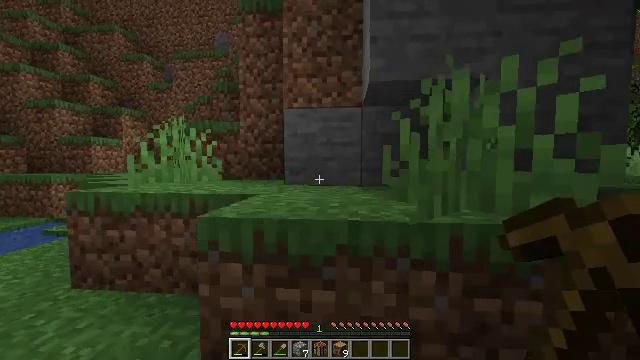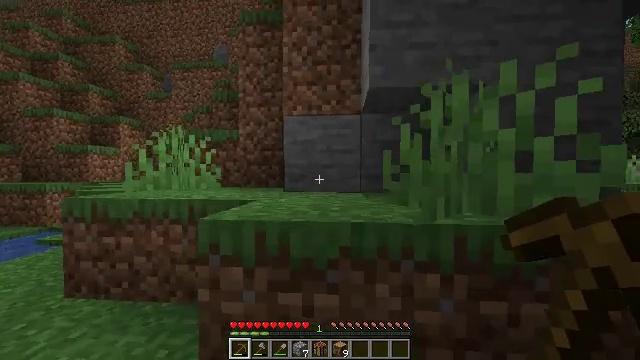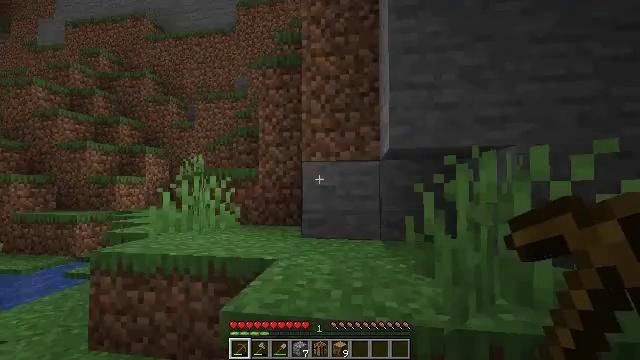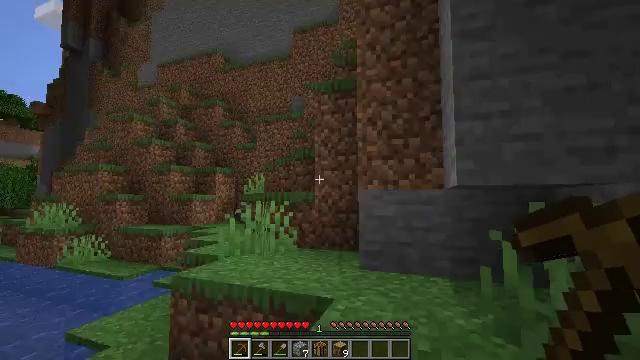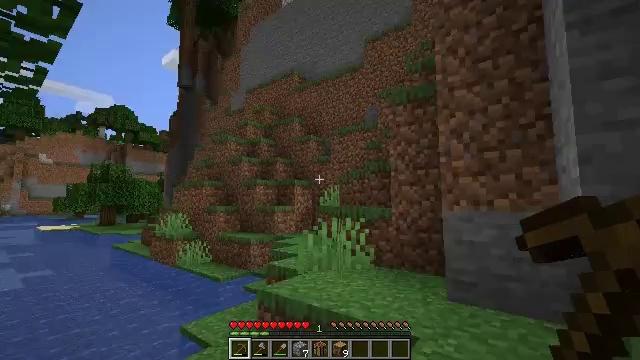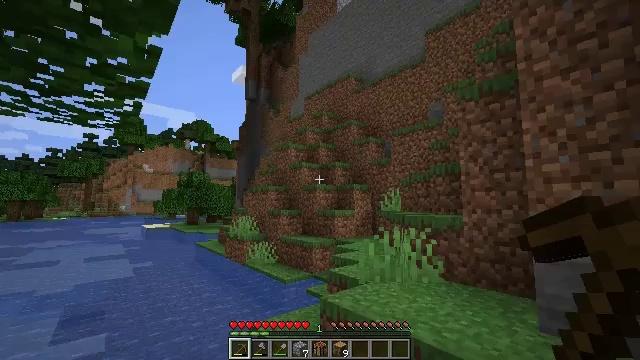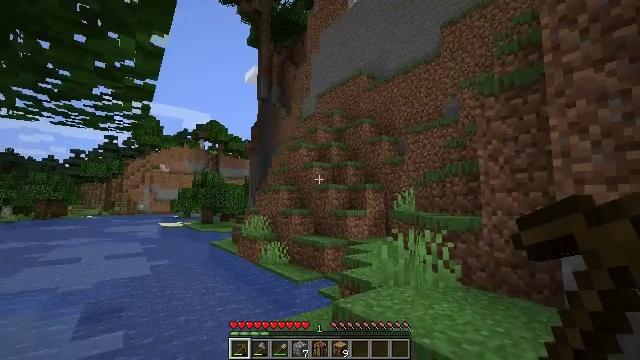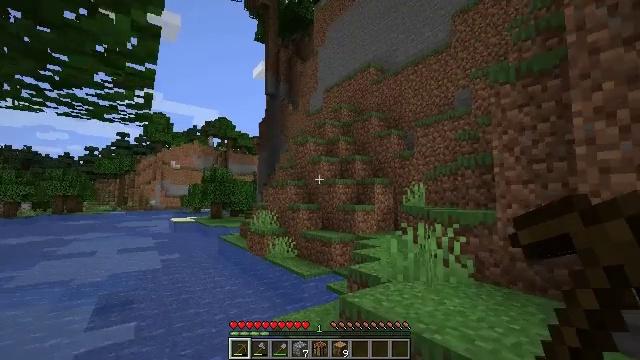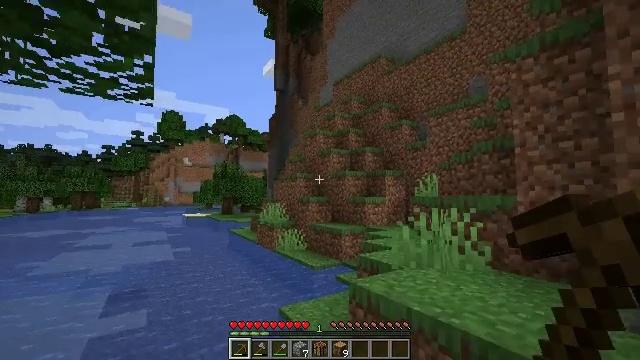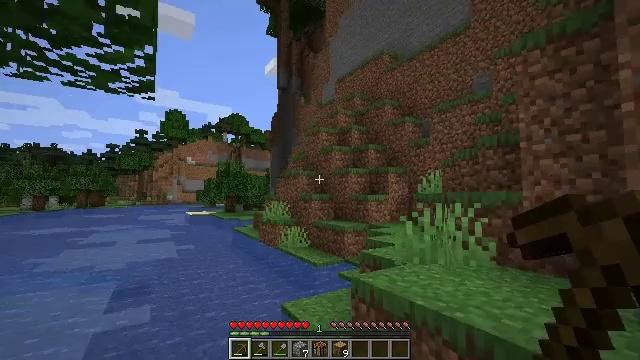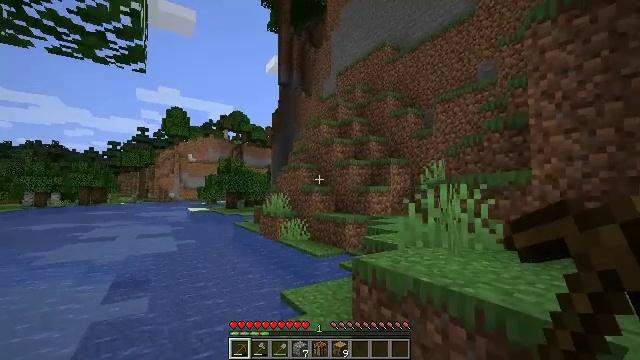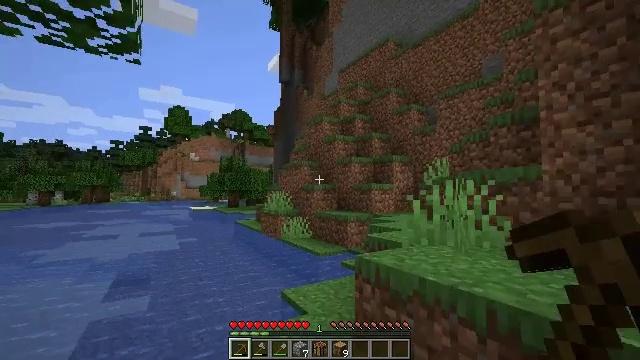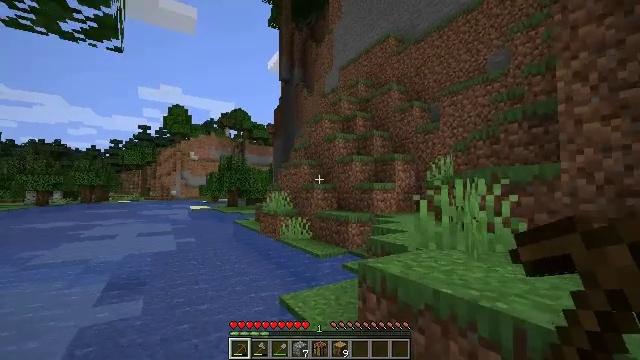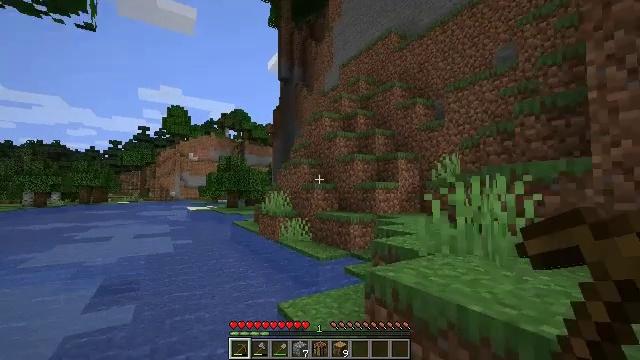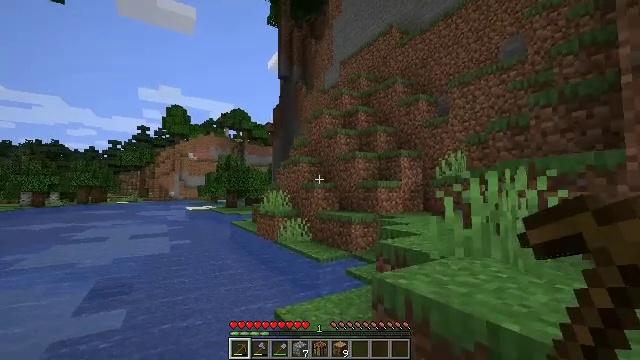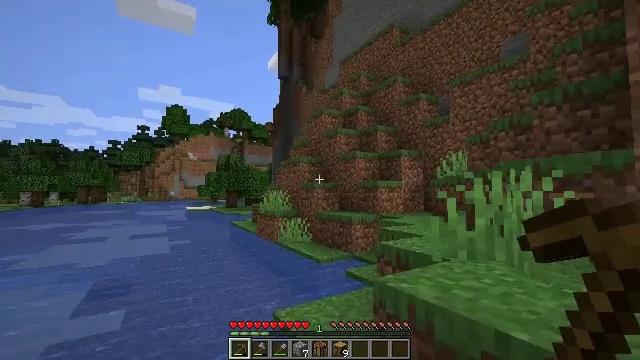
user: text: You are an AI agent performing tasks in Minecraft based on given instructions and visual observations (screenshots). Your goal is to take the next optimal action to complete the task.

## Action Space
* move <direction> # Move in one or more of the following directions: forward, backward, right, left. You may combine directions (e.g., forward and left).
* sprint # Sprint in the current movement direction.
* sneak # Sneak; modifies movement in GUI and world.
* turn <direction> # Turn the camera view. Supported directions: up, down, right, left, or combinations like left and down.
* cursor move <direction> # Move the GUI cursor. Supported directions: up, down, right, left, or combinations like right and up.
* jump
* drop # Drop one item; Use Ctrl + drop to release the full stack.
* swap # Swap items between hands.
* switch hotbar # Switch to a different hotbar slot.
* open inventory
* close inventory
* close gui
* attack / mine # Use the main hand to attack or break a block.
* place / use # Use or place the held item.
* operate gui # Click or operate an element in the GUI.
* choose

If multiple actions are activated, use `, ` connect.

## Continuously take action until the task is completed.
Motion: motion action
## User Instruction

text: Collect some oak leaves.
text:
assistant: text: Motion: move forward, turn up
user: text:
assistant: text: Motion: move forward, turn left and up
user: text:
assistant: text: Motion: move forward, turn left and up
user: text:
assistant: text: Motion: move forward, turn left and up
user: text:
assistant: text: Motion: move forward, turn left
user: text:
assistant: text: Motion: move forward, turn left
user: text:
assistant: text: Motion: move forward, turn left
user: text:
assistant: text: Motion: move forward, turn left
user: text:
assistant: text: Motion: move forward
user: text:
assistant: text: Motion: move forward
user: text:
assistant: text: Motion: move forward
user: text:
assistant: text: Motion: move forward
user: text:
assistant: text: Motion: move forward
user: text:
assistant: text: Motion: move forward
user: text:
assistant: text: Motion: move forward
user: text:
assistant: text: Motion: move forward
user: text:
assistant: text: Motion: move forward
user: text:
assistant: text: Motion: move forward, turn left
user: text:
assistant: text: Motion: move forward
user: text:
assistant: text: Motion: move forward
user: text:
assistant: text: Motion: move forward
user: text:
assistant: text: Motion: move forward
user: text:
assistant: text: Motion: move forward
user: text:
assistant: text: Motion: move forward, turn left
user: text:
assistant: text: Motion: move forward, turn left and down
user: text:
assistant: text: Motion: move forward, turn left and down
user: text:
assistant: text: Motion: move forward, turn left
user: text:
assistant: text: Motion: move forward, turn left
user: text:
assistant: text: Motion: move forward and move right
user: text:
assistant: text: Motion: move forward and move right